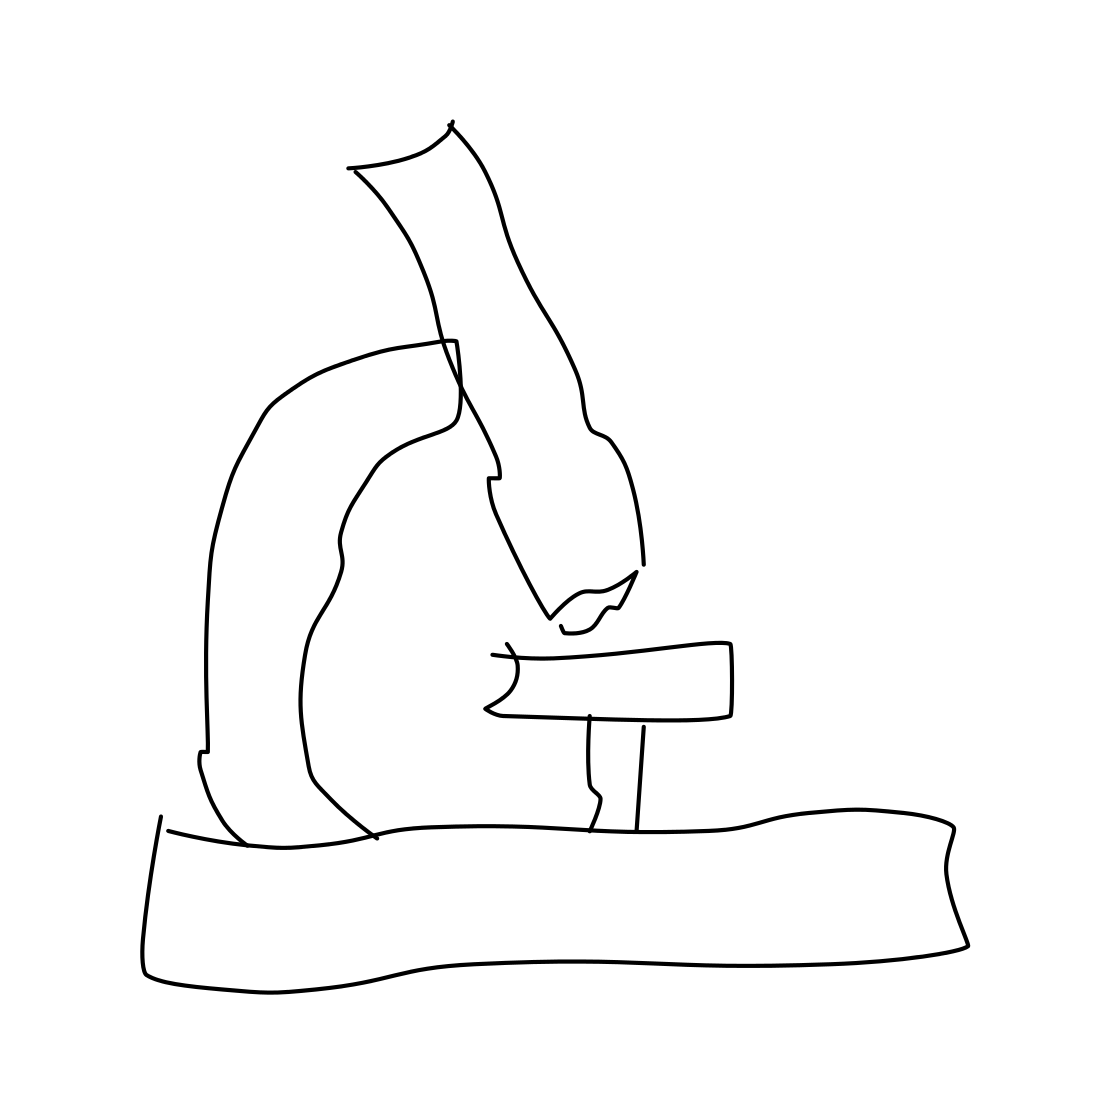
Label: microscope